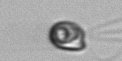
Label: flagellate_morphotype1